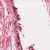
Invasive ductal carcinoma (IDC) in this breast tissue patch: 0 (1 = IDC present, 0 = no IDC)